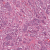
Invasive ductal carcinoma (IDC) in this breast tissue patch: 1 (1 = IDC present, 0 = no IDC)